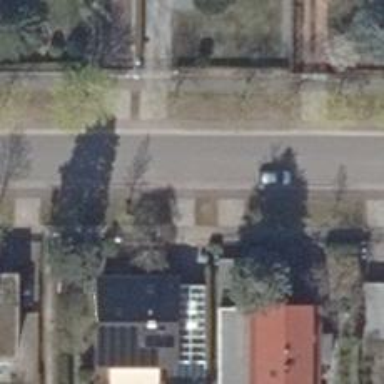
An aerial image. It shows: Driveway.